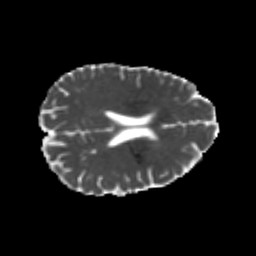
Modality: MD
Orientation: axial
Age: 24
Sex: female
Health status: healthy
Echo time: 0.074 s